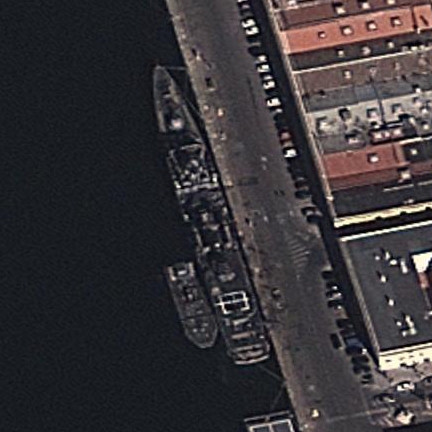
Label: cruiser